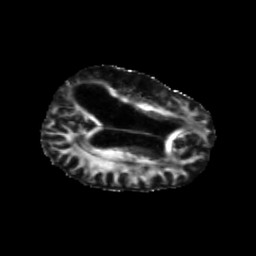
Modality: FA
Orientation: axial
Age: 65
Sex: female
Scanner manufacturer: siemens
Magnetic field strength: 3 T
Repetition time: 5.25 s
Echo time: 0.08 s